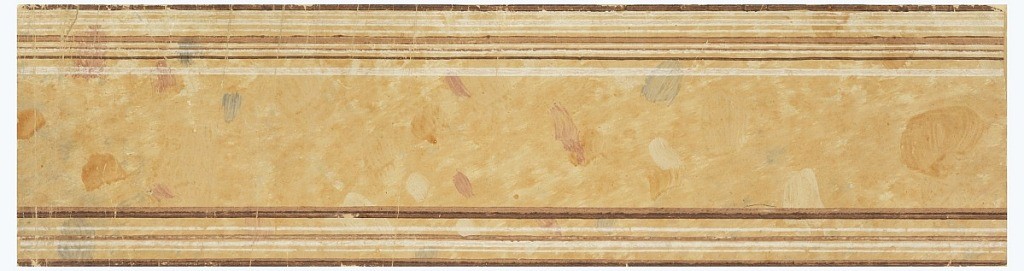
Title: Border
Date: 1860–1900
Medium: Block-printed on paper
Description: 1972-42-119-a-1,2: Marbleized stripes in various colors.50;     1972-42-119-b: Marbleized stripes in various colors.50;     1972-42-119-c: Marbleized stripes in various colors.50;     1972-42-119-d: Marbleized stripes in various colors.50;     1972-42-119-e1,2: Marbleized stripes in various colors.50;     1972-42-119-f1,2: Marbleized stripes in various colors.50;     1972-42-119-g: Marbleized stripes in various colors.50;     1972-42-119-h: Marbleized stripes in various colors.50